Question: There is a standard example of Google Geochart, countries have a scale color depends on value. My question is how to mark one country, for example Canada, with an red one, but leave another countries like before. It is ok if Canada will be without value, just how to mark it in another color?
<URL>
'''
google.setOnLoadCallback(drawRegionsMap);
function drawRegionsMap() {
var data = google.visualization.arrayToDataTable([
['Country', 'Popularity'],
['Germany', 200],
['United States', 300],
['Brazil', 400],
['Canada', 500],
['France', 600],
['RU', 700]
]);
var options = {};
var chart = new google.visualization.GeoChart(document.getElementById('regions_div'));
chart.draw(data, options);
}
'''
The desire result:

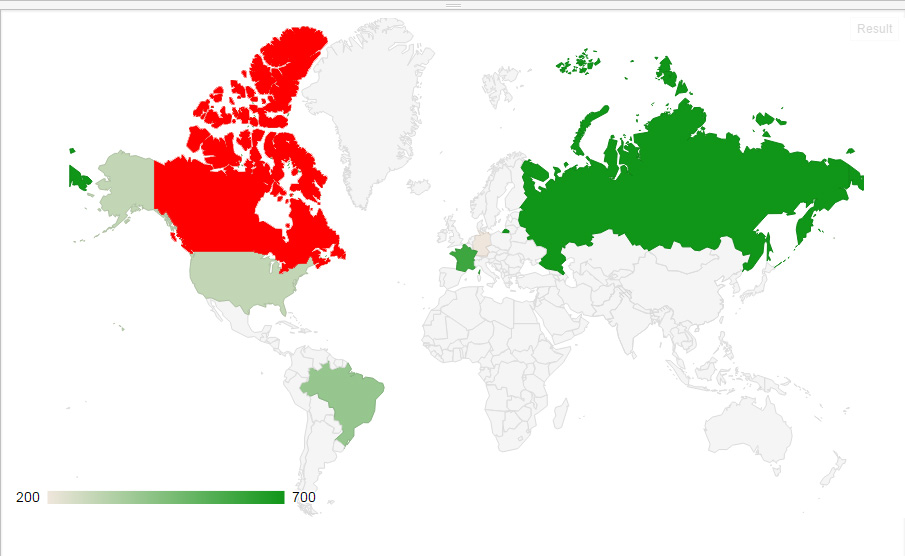
Answer: If you specify the 'defaultColor' and give 'Canada' no value, this will do exactly what you want.
So something like:
'''
google.setOnLoadCallback(drawRegionsMap);
function drawRegionsMap() {
var data = google.visualization.arrayToDataTable([
['Country', 'Popularity'],
['Germany', 200],
['United States', 300],
['Brazil', 400],
['Canada', null],
['France', 600],
['RU', 700]
]);
var options = {defaultColor: 'red'};
var chart = new google.visualization.GeoChart(document.getElementById('regions_div'));
chart.draw(data, options);
}
'''